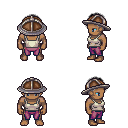
a pixel art fantasy rpg character, male body template, human, dark skin, white pirate shirt, magenta pants, gray parted hairstyle, chain helm, four views (front, back, left, right), 2x2 character sprite sheet, small pixel art, hard edges, no anti-aliasing